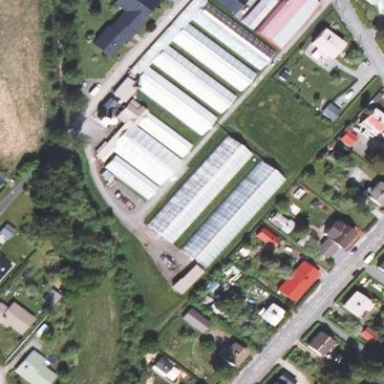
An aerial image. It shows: Greenhouse.